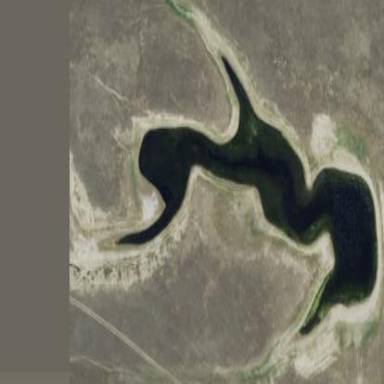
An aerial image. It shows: Reservoir area.